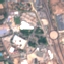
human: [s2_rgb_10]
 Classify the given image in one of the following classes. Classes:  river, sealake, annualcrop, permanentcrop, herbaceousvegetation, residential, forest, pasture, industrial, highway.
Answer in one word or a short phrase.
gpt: Industrial